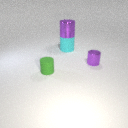
small purple metal cylinder in front of large cyan rubber cylinder